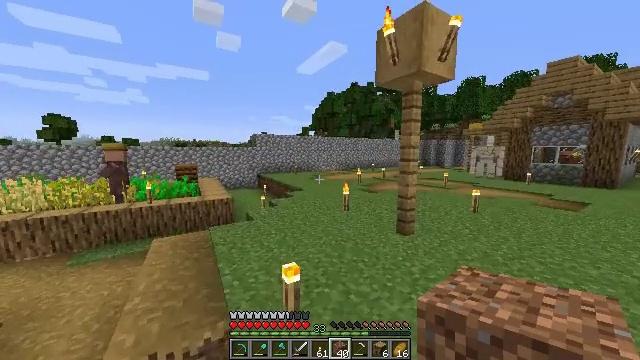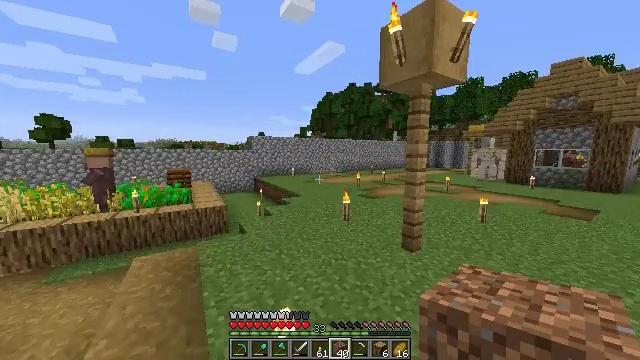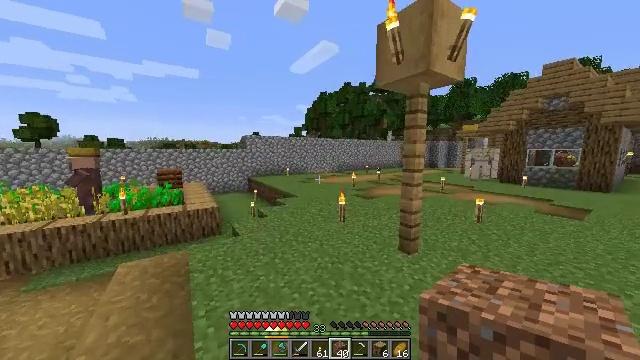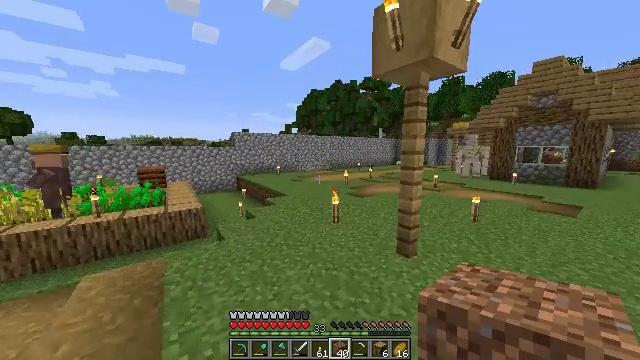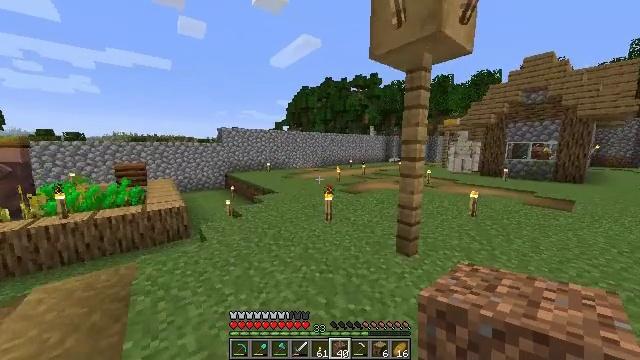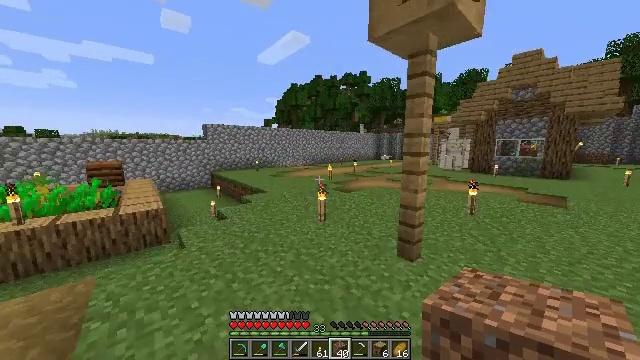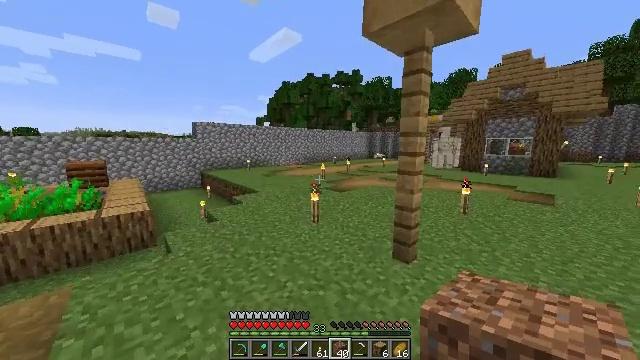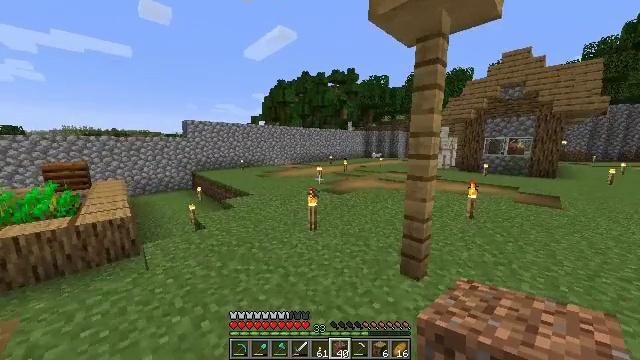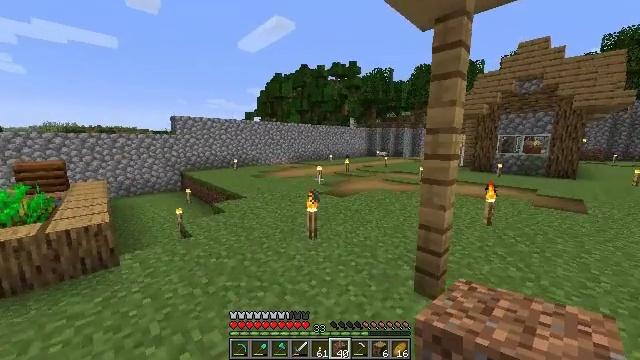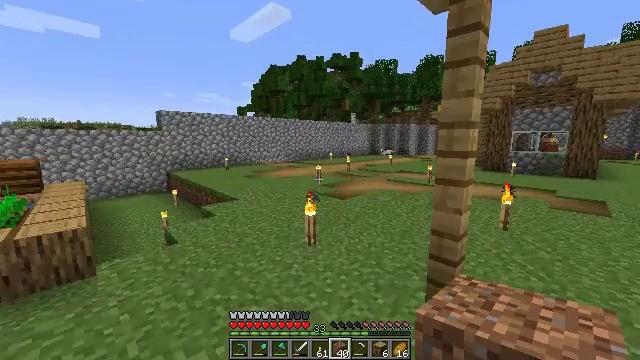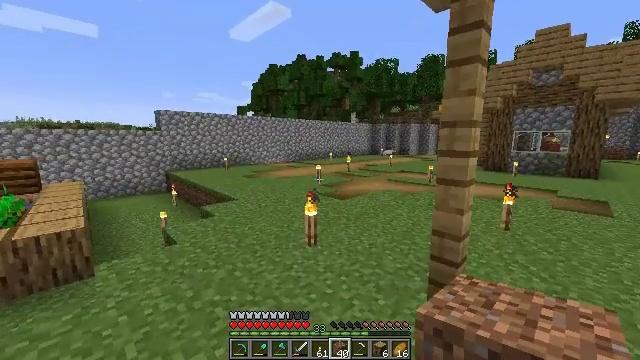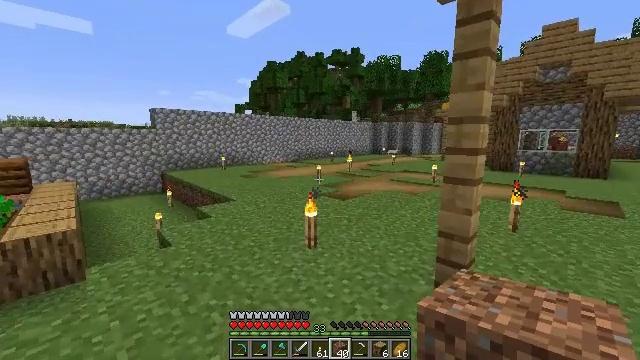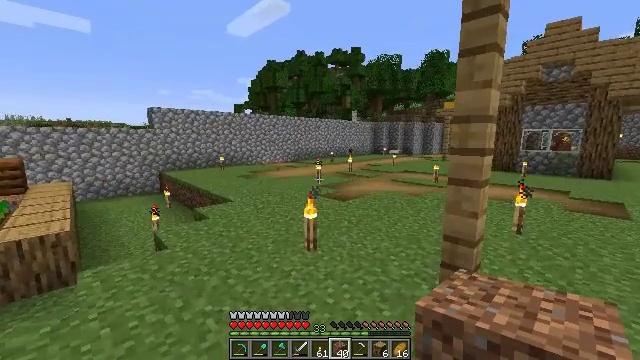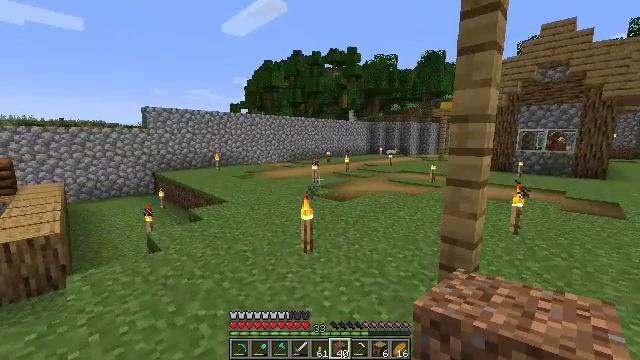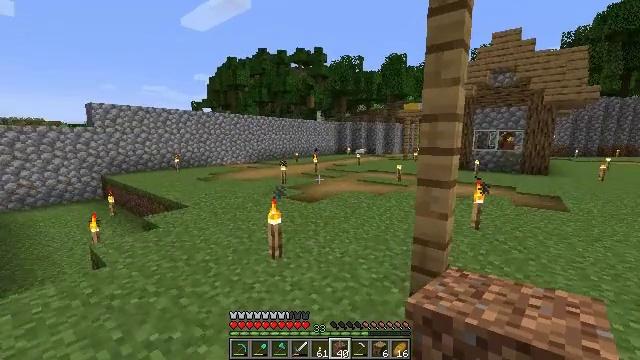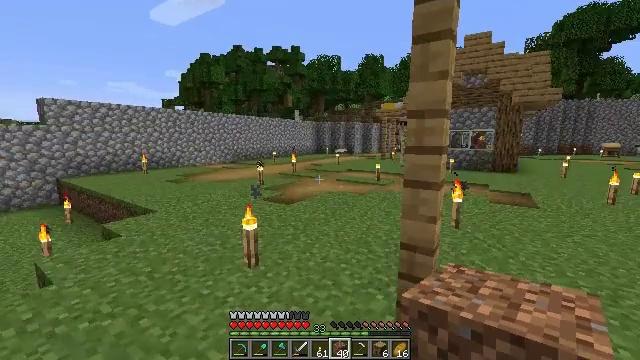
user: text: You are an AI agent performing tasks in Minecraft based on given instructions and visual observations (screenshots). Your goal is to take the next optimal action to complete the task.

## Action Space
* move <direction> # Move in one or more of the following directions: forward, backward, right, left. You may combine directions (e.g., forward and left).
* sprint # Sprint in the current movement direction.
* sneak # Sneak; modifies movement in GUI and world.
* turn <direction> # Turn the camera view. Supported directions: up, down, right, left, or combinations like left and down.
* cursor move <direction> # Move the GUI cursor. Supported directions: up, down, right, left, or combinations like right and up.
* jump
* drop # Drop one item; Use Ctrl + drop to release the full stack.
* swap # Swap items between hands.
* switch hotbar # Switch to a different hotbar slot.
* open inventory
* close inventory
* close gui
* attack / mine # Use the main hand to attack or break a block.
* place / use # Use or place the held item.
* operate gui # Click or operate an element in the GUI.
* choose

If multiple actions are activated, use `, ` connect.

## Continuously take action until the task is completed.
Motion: motion action
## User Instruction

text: Harvest sugar cane from the plant.
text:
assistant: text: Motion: move forward, sprint, jump
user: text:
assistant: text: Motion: move forward, sprint, turn right
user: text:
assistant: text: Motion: move forward, sprint, turn right
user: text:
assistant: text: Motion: move forward, turn right
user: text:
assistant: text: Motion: move forward, turn right
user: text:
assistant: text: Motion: move forward, turn right
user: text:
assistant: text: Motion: turn right
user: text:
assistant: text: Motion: no_op
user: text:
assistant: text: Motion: no_op
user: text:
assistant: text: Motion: no_op
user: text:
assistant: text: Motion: no_op
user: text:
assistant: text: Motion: move forward
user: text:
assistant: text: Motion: move forward
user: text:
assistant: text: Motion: move forward, turn right
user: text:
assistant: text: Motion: move forward, turn right
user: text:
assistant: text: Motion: move forward, turn right
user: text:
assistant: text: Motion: move forward, turn right
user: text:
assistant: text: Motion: move forward, turn right
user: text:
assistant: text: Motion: move forward, turn right
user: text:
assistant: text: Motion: move forward, turn right
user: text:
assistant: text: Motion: move forward
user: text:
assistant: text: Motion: no_op
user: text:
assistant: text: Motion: no_op
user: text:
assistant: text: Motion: no_op
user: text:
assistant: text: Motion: no_op
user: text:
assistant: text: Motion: no_op
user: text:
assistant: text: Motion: no_op
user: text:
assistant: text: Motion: move left
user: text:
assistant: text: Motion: move forward and move left
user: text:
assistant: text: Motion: move forward and move left